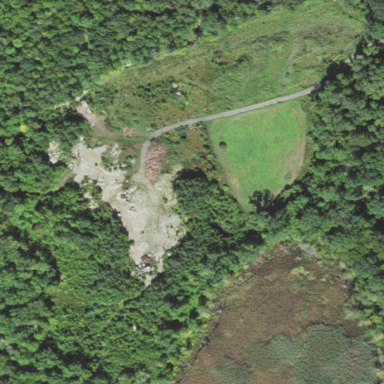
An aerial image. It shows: Quarry area.